Interaction volume radius: 5 \u00c5
Interaction volume height: 10 \u00c5
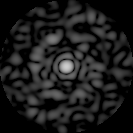
Disorder parameter: 0.8244